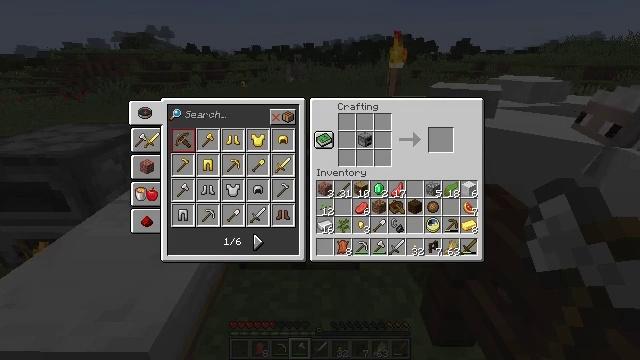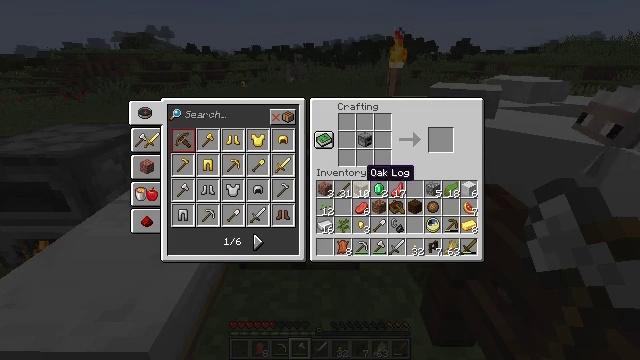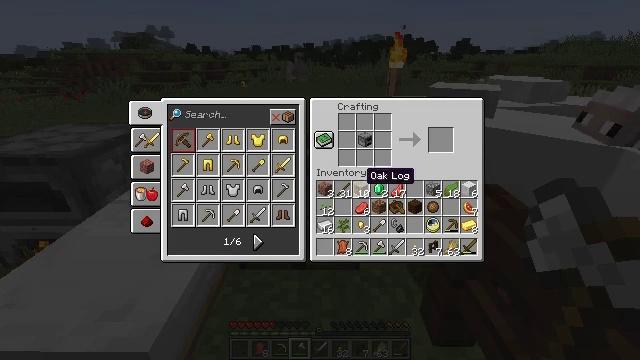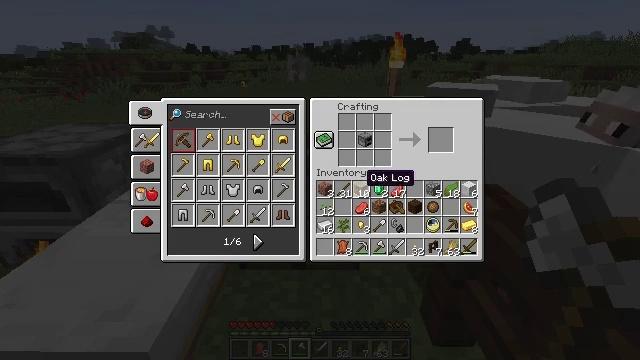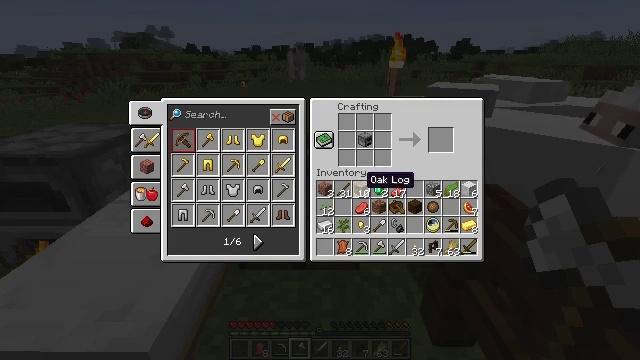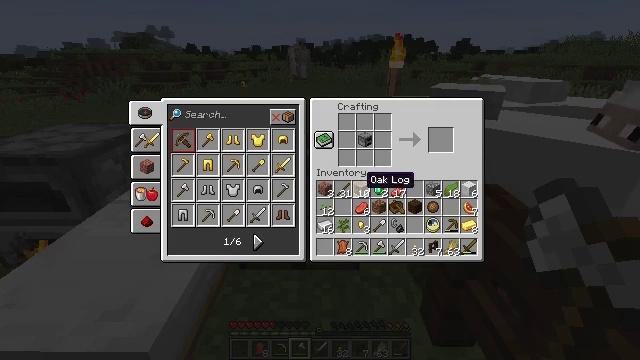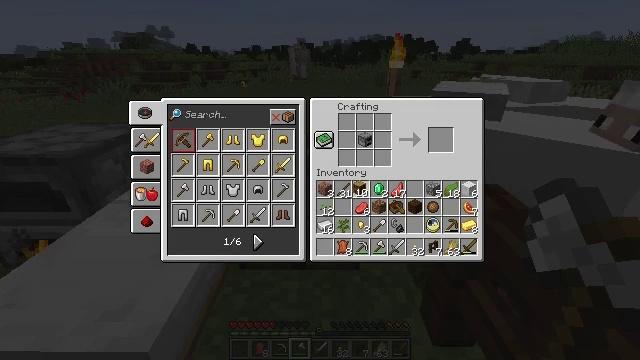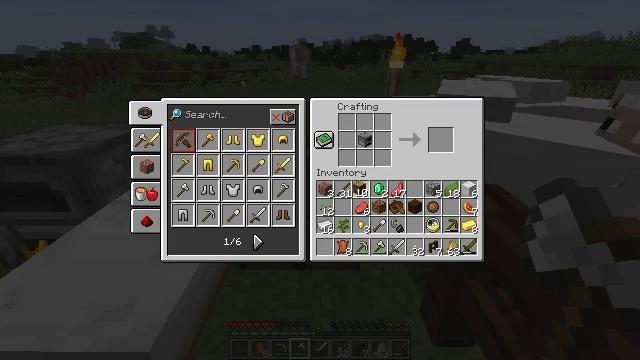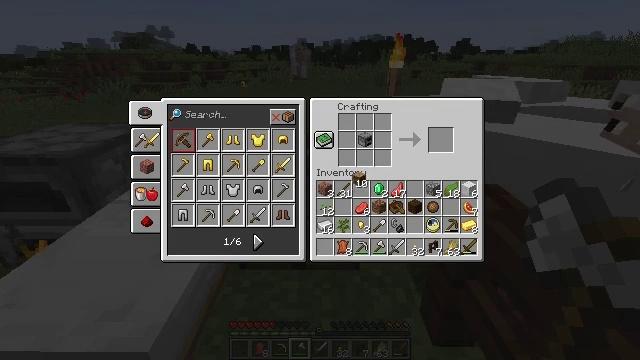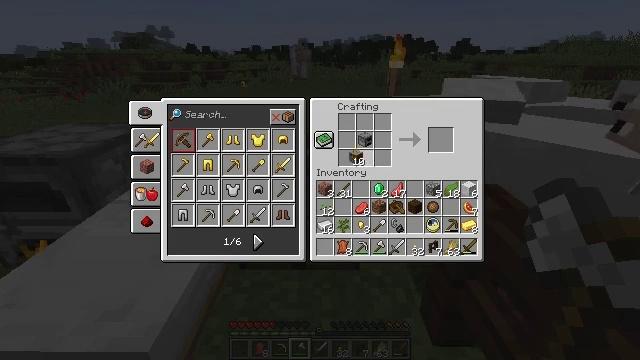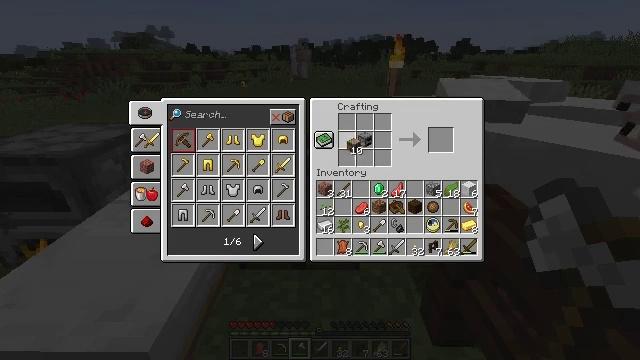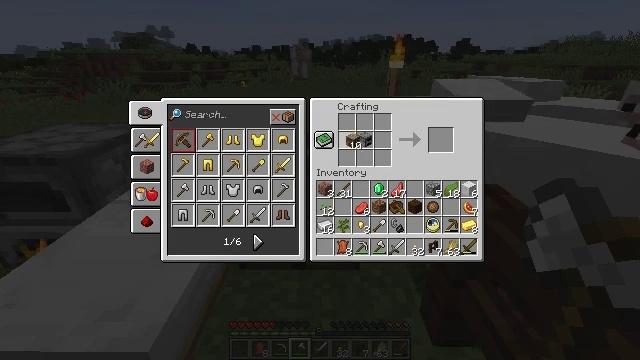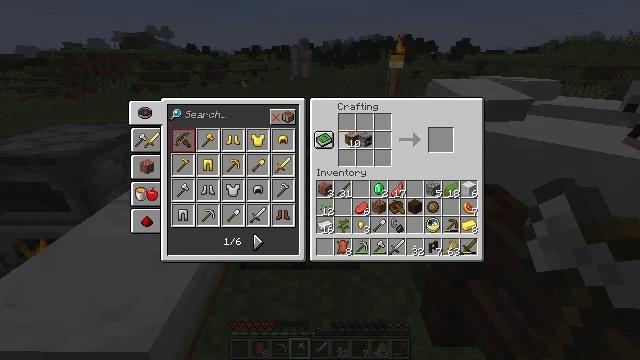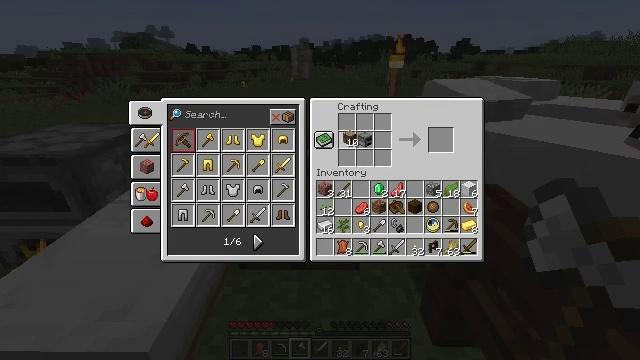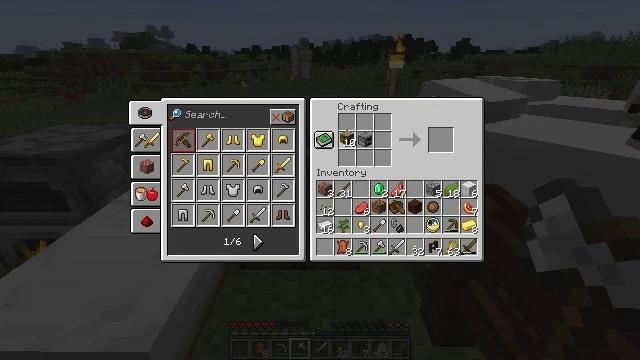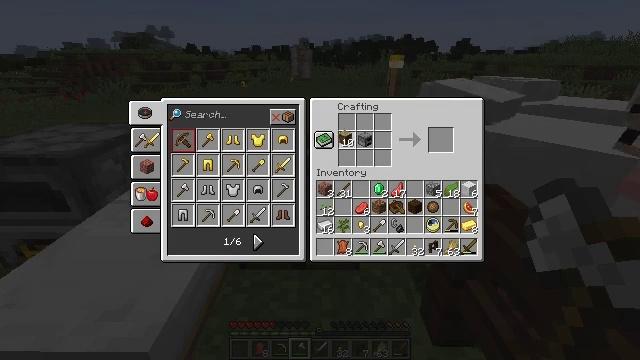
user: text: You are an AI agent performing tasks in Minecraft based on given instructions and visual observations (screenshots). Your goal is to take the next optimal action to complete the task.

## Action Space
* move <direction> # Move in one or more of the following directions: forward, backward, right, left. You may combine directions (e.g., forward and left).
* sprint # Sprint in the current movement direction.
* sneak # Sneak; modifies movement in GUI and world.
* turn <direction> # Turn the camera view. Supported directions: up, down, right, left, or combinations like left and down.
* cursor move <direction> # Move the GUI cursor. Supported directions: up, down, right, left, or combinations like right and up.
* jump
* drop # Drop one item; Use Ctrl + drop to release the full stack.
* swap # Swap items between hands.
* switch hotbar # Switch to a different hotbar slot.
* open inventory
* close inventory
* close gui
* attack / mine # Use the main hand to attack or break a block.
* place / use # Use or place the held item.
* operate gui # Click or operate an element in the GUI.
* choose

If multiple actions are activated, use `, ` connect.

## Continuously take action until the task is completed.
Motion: motion action
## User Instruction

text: Combine the materials to craft a smoker.
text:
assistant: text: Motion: no_op
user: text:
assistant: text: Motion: no_op
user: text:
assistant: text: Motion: no_op
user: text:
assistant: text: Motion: no_op
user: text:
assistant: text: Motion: no_op
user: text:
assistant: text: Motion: attack / mine
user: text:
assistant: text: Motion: attack / mine
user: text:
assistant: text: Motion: turn up, attack / mine
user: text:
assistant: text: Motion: turn up
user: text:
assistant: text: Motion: turn up
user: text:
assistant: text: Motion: no_op
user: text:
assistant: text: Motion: no_op
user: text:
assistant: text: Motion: no_op
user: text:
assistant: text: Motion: no_op
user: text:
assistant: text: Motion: no_op
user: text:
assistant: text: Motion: no_op
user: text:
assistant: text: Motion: no_op
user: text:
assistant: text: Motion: use / place
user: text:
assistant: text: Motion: use / place
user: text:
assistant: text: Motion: turn right
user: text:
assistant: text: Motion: no_op
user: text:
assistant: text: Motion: no_op
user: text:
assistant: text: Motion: no_op
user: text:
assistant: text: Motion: no_op
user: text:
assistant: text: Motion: no_op
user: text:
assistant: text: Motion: no_op
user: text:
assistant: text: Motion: no_op
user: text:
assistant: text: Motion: use / place
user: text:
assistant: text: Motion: use / place
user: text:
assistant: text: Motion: turn down